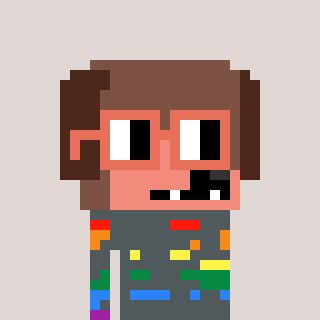
a pixel art character with square orange glasses, a dog-shaped head and a gunk-colored body on a warm background